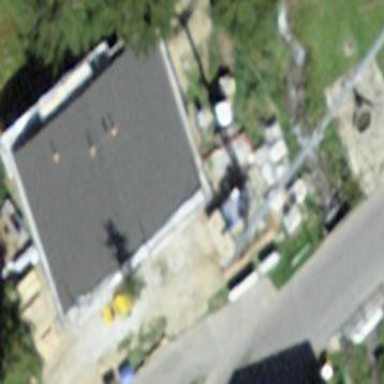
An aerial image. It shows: Part of building.